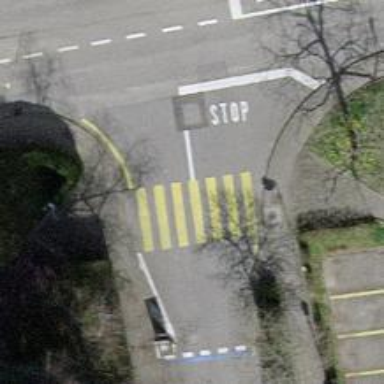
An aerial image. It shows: Uncontrolled zebra crossing with notable zebra markings.